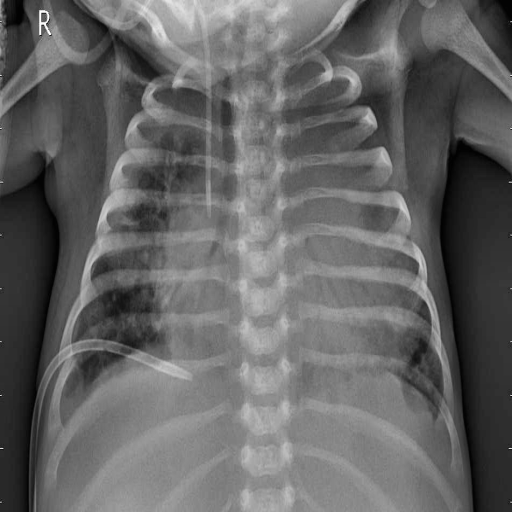
Finding: PNEUMONIA